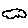
Label: cloud